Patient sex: F
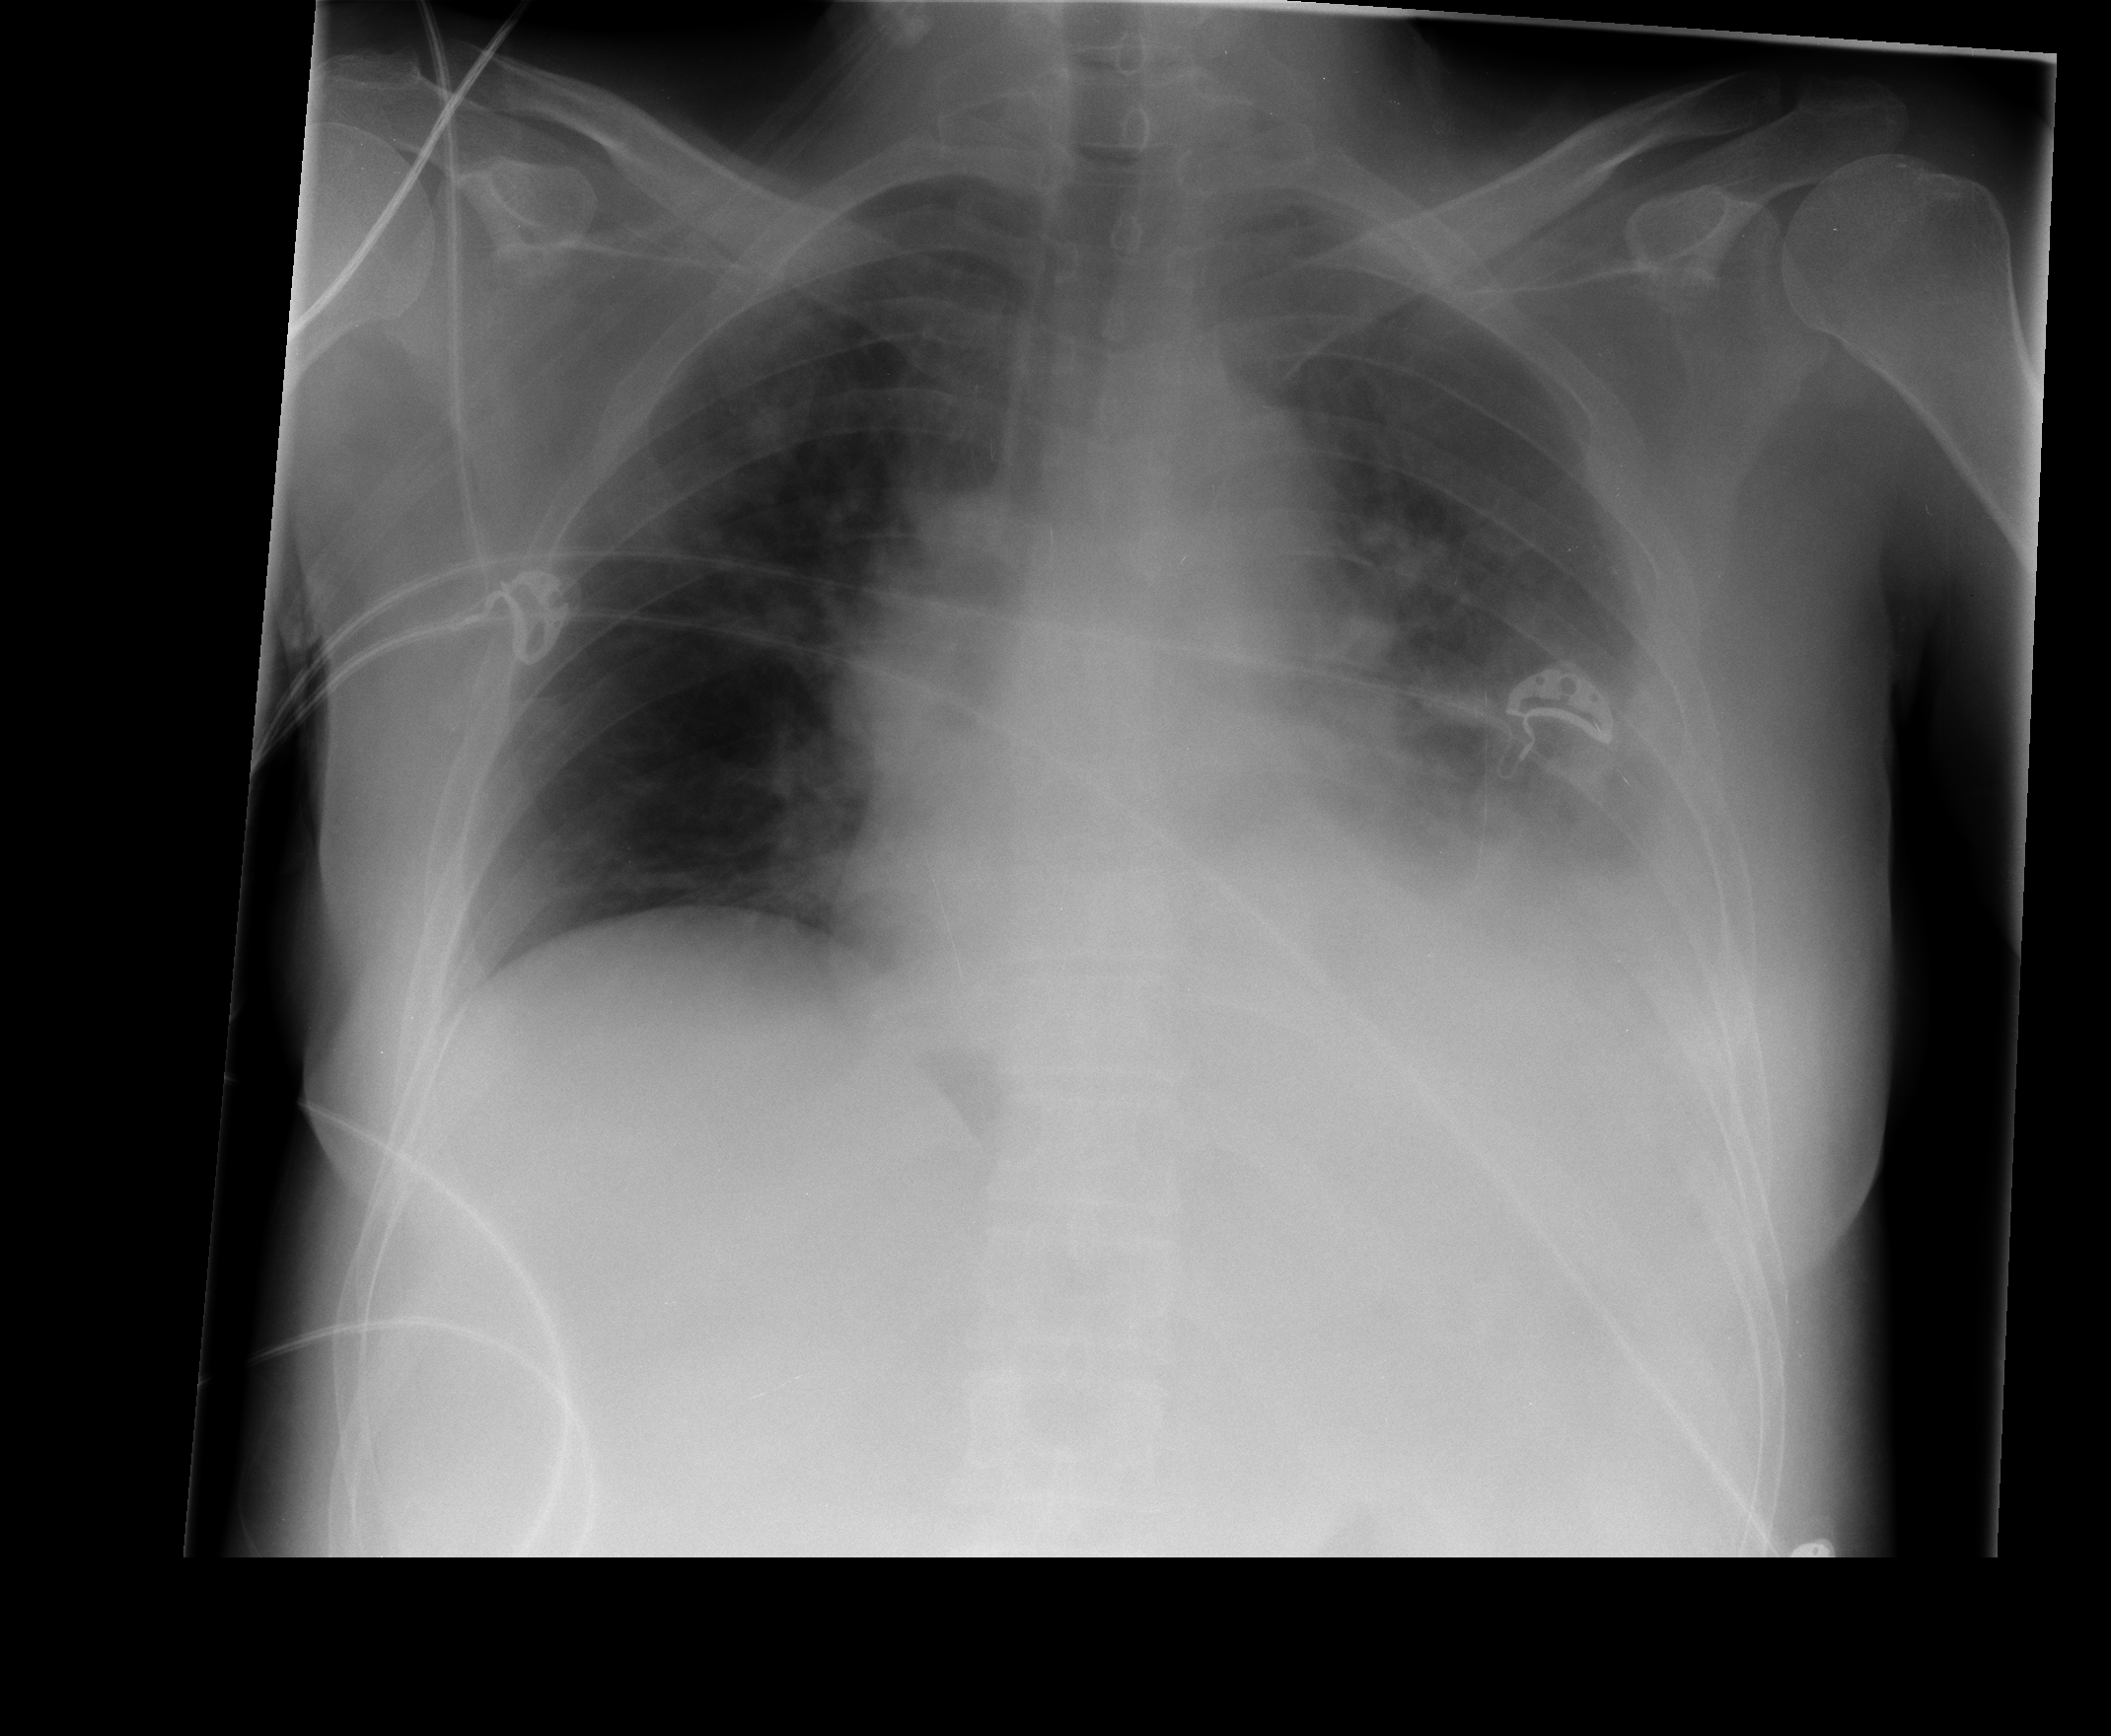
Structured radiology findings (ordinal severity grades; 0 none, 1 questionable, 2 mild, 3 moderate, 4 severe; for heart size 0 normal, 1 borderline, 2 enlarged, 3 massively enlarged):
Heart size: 0
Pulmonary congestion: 0
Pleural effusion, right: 0
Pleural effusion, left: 3
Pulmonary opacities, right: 0
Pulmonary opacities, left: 0
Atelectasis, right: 0
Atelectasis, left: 2